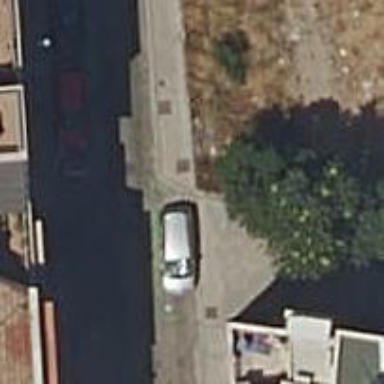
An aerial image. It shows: Footway made of concrete plates.